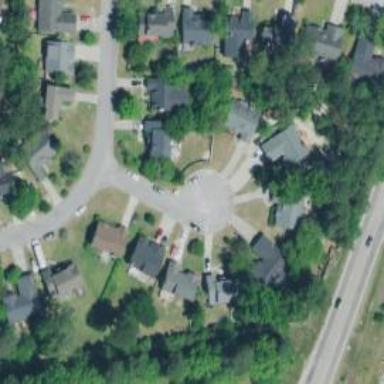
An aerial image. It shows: Turning circle on the road.